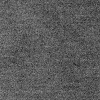
Atmospheric dust classification: dusty